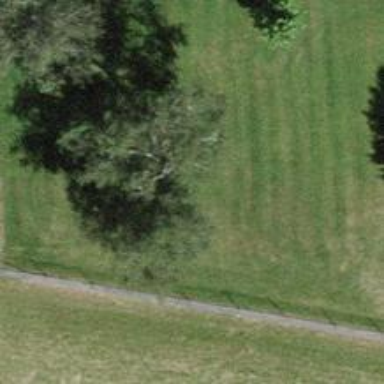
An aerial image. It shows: Deciduous tree with broadleaved leaves.